Brain MRI, t2w sequence, axial 2D slice.
Patient: age 32, sex F, weight 95 kg, height 1.95 m
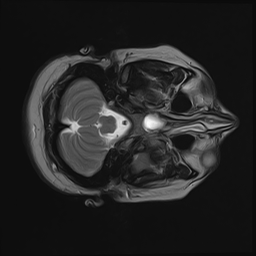